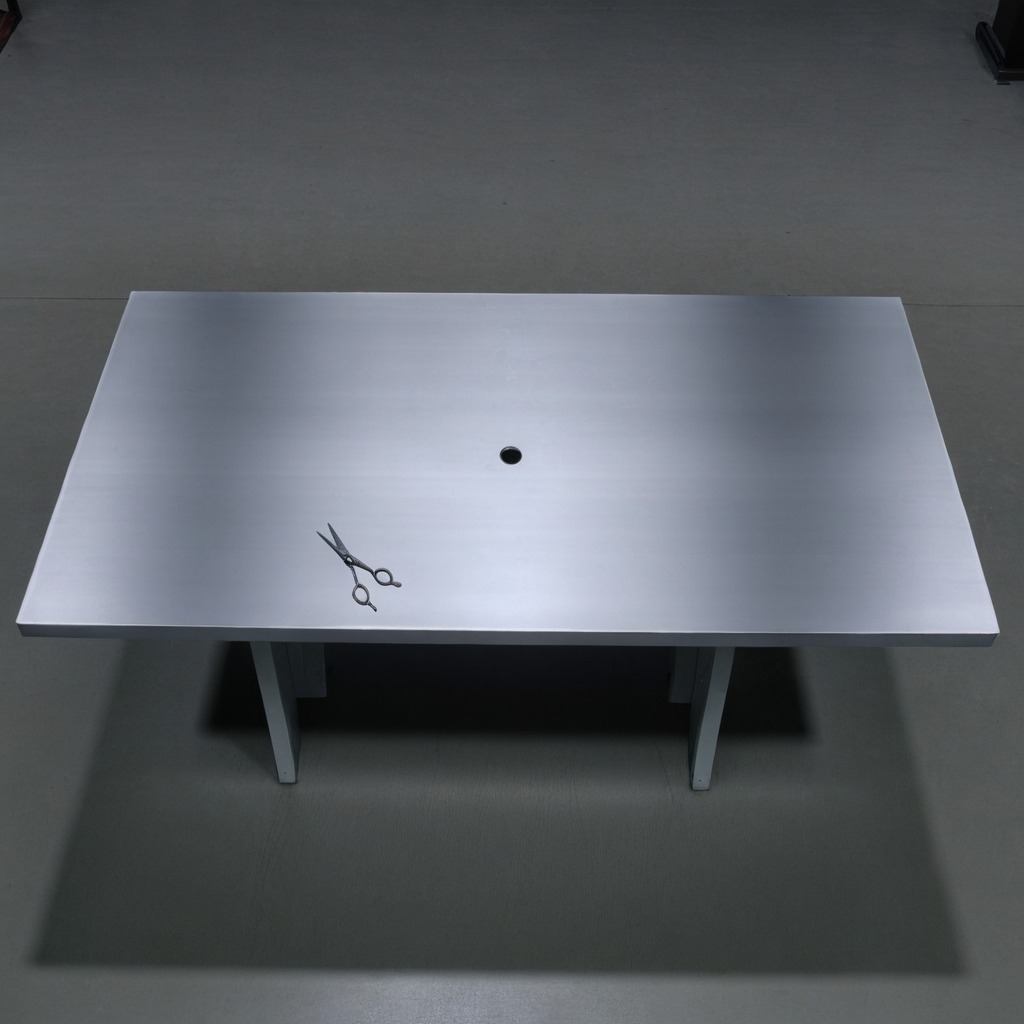
A scissor lying on the tabletop in the evening.